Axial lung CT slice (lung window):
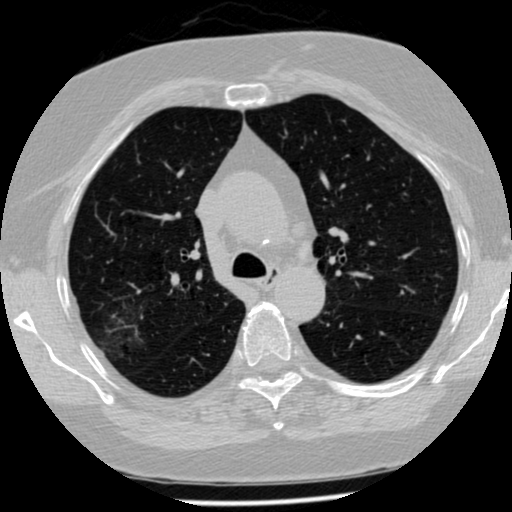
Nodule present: no